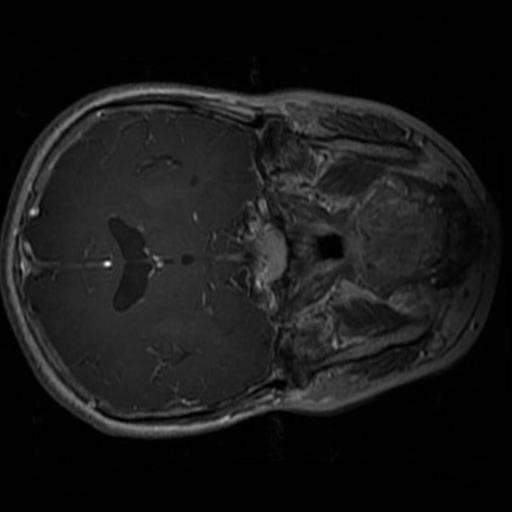
Label: brain_glioma